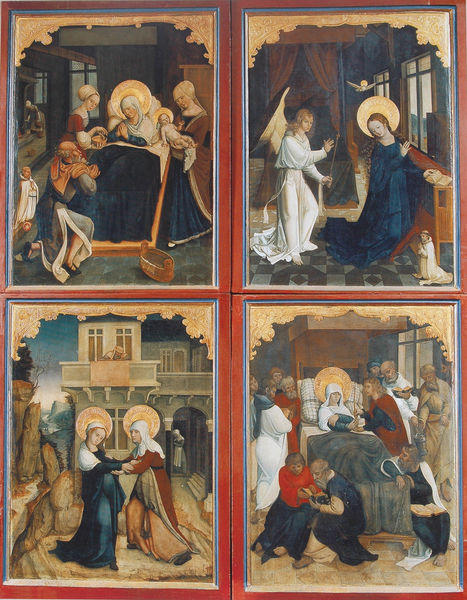
Titel: Hochaltar, Flügel-Außenseiten
Künstler: Meister des Lautenbacher Hochaltares
Standort: Lautenbach im Renchtal
Institution: St. Mariä Krönung
Schlagwörter: blau, flügel, fuß, gemälde, mann, weiß, frauen, gelb, grün, menschen, ocker, blume, braun, fenster, frau, geste, holz, kleid, männer, raum, schwarz, zeichnung, zimmer, ausblick, gebäude, gürtel, haus, rot, beige, architektur, bibel, geschichte, rahmen, stein, taube, tod, tot, innenraum, vorhang, öl, felder, häuser, kirche, boden, gewand, gold, gewänder, kind, rechts, renaissance, kinder, engel, aussicht, balkon, taille, bein, bilder, liegen, fassade, baby, architecture, balcony, blue, crowd, curtain, hands, kissen, men, oil, people, pope, priest, red, religious, white, window, women, black, dress, friends, golden, green, old, painting, robe, windows, woman, yellow, detail, bed, bedroom, bett, bettdecke, pictures, schlafzimmer, servant, rit, vier, fliesen, knien, treffen, hauben, mosaik, beten, gebet, altar, zuber, serie, heiligenschein, nimbus, christus, jesus, sterben, angel, angels, heaven, life, man, nude, sky, mittelalter, schlafgemach, segnen, building, girl, house, landscape, orange, water, german, erscheinung, death, baldachin, child, feet, lokalfarben, elisabeth, heilige, dusk, anbeten, paper, jünger, heilig, maria, frame, gilt, anbetung, krankenbett, castle, color, mother, animals, bird, erzengel, saint, story, szenen, sakral, ikone, wings, anna, heimsuchung, himmelfahrt, virgin, verkündigung, himmelbett, children, frames, portraits, scene, aufsatz, geburt, krippe, geschichten, geist, erwartung, botschaft, basket, doppelrahmen, gottesmutter, madonna, family, seitenflügel, historical, prayer, square, stories, art, patron, altaraufsatz, retabel, monk, medieval, windos, religion, squares, heiligenscheine, dove, home, sterbebett, apostel, god, book, candle, christ, doctor, gabriel, altarbilder, eingerahmt, verkündung, sunset, colour, four, evangelium, genre, dawn, sunrise, nimben, fauen, hl geist, vogel, empfängnis, marienleben, christian, vita, been, christi geburt, maonna, maria geburt, marien tod, joseph, mary, geburt mariens, christianity, perspektive, saints, bible, biblical, pray, annunciation, collage, sacred, scenes, praying, ausklappbar, altarpiece, bilderserie, viergeteilt, manuscript, bogen, plague, halo, bath, fluchtpunkt, icon, holy, catholic, dying, jerusalem, inviting, nursing, virgin mary, martyrs, michael, sick, pregnant, birth, assumption, 4, warm, elizabeth, john, halos, praise, mutter maria, arltar, panel, apostles, saint anne, anne, monch, haloes, visitation, halow, nativity, panels, worship, nany, devotion, comforting, chris, diptych, serving, living, ilustration, annuciation, holy mary, helping, anxious, marienbilder, middleages, torbogen, illness, gefäß, blessed, holy spirit, dove', anxiety, care, geeburt, caring, baby jesus, windoww, annonciation, visit, profecy, witness, witnesses, patrons, polyptch, bet, jezus, quartet, sistine chapel, life of mary, ikon, pregnancy, mar, chilist, taking care, icons, four panels, yeshu, mideival